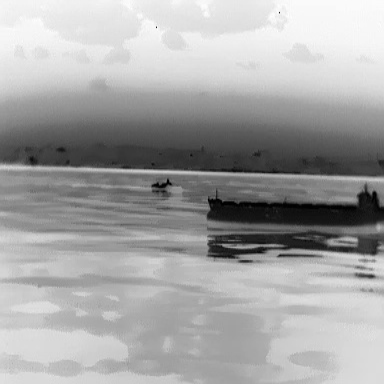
There are two objects shown in the infrared image, including a warship, and a liner.